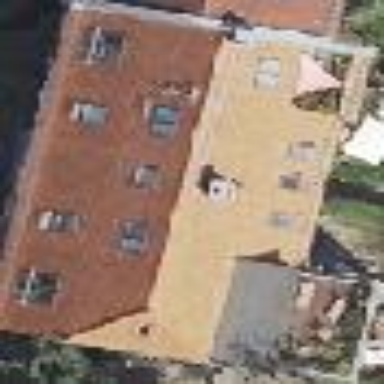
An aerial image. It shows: Residential building with half-hipped roof shape.